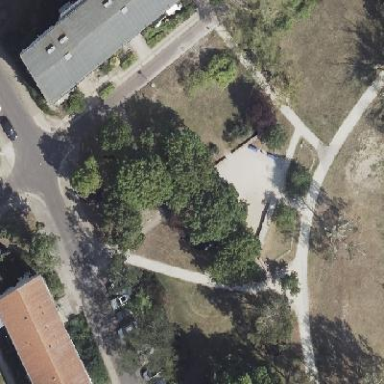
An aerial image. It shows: Playground area for leisure activities on the land.